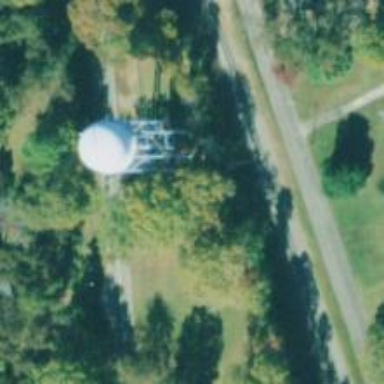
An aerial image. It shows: Water tower that is man-made.